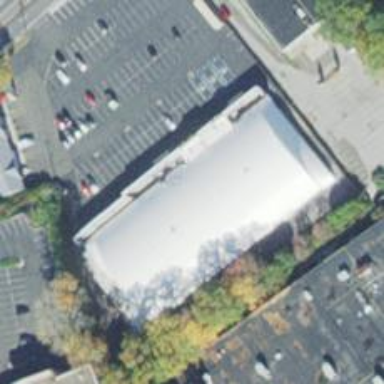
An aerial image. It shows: Leisure land featuring bowling alley.